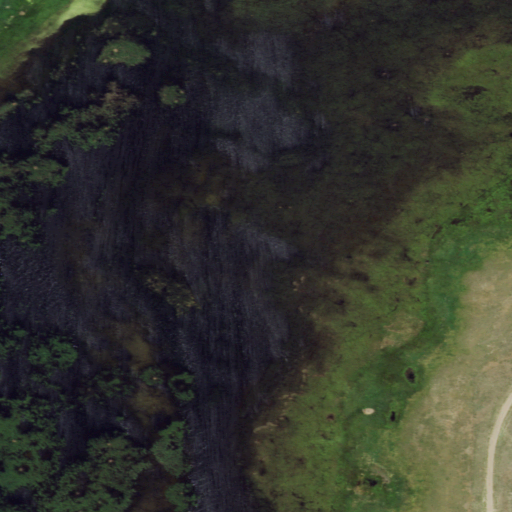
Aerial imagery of valley in Nebraska named Lotspeich Valley containing open water, herbaceous wetlands, grassland, and woody wetlands